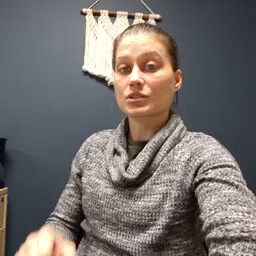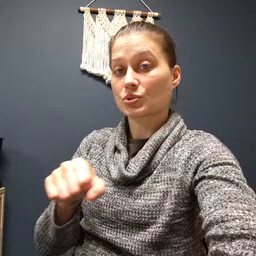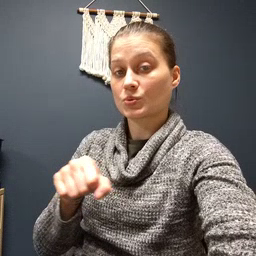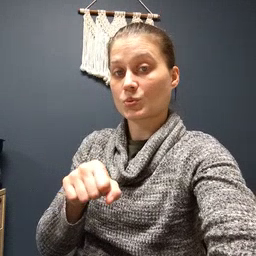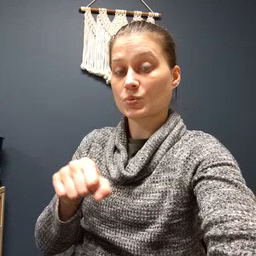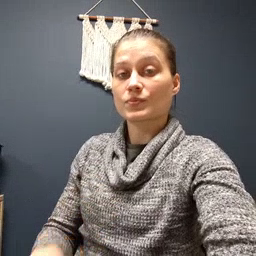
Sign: shoe